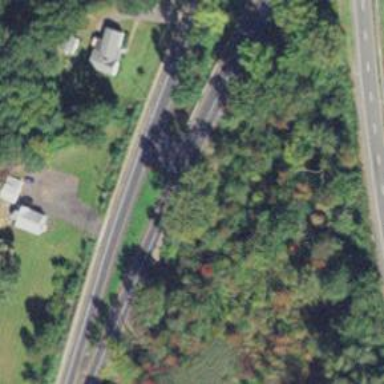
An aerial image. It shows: Primary highway.